Field crop: maize
Growth stage: 2
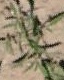
Species: atriplex